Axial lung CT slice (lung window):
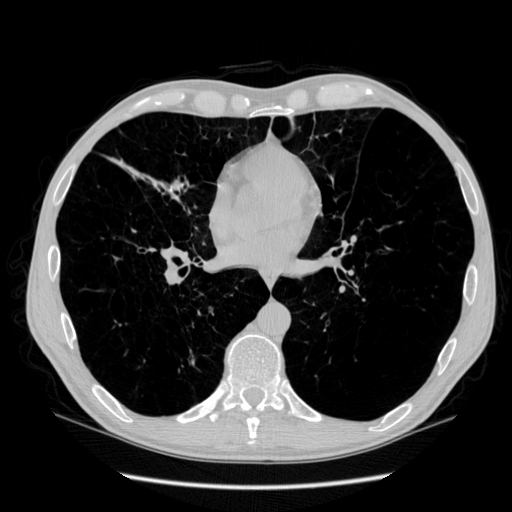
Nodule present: no